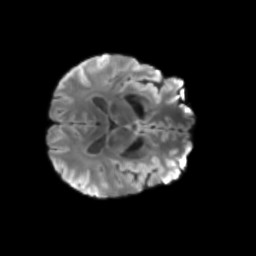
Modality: T2w
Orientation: axial
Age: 62
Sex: male
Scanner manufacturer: siemens
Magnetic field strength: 3 T
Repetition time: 3.23 s
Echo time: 0.0892 s